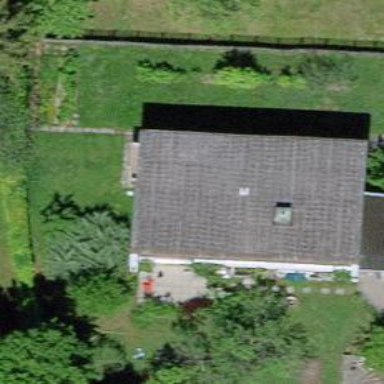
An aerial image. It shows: Simple and straightforward house.